Question: I'm trying to use Bullet physic engine to create a 3D world.
I've got my character with a Capsule shape on his body and my ground his made of some static blocs stick together, here is a schema to illustrate my words:

The problem is present when my character run from one block to another: Bullet detect a collision and my character start to jump a little bit on y-axis.
How can I avoid the problem?
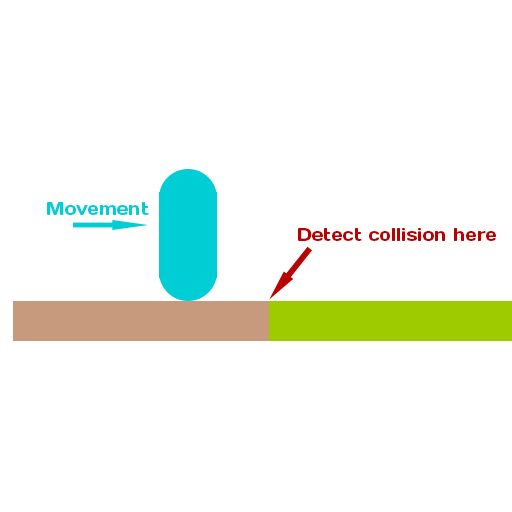
Answer: What I did to overcome this issue is the following:
Instead of have the capsule slide on the ground, I had a dynamic capsule ride on top of a spring.
I implemented the spring as several ray casts originating from bottom of the capsule.
The length of the spring was like half a meter or less and it would pull and push the capsule to and from the ground.
The grip/pull is important so the character wouldn't jump unexpectedly.
The springs stiffness controls how much bobbing you have.
This had the following effects
- - - - - - - -
I had to play around a lot with the stiffness of the spring, the length of the spring, the length of the grip etc. but in the end I was very happy about how simple yet well this worked.